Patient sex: F
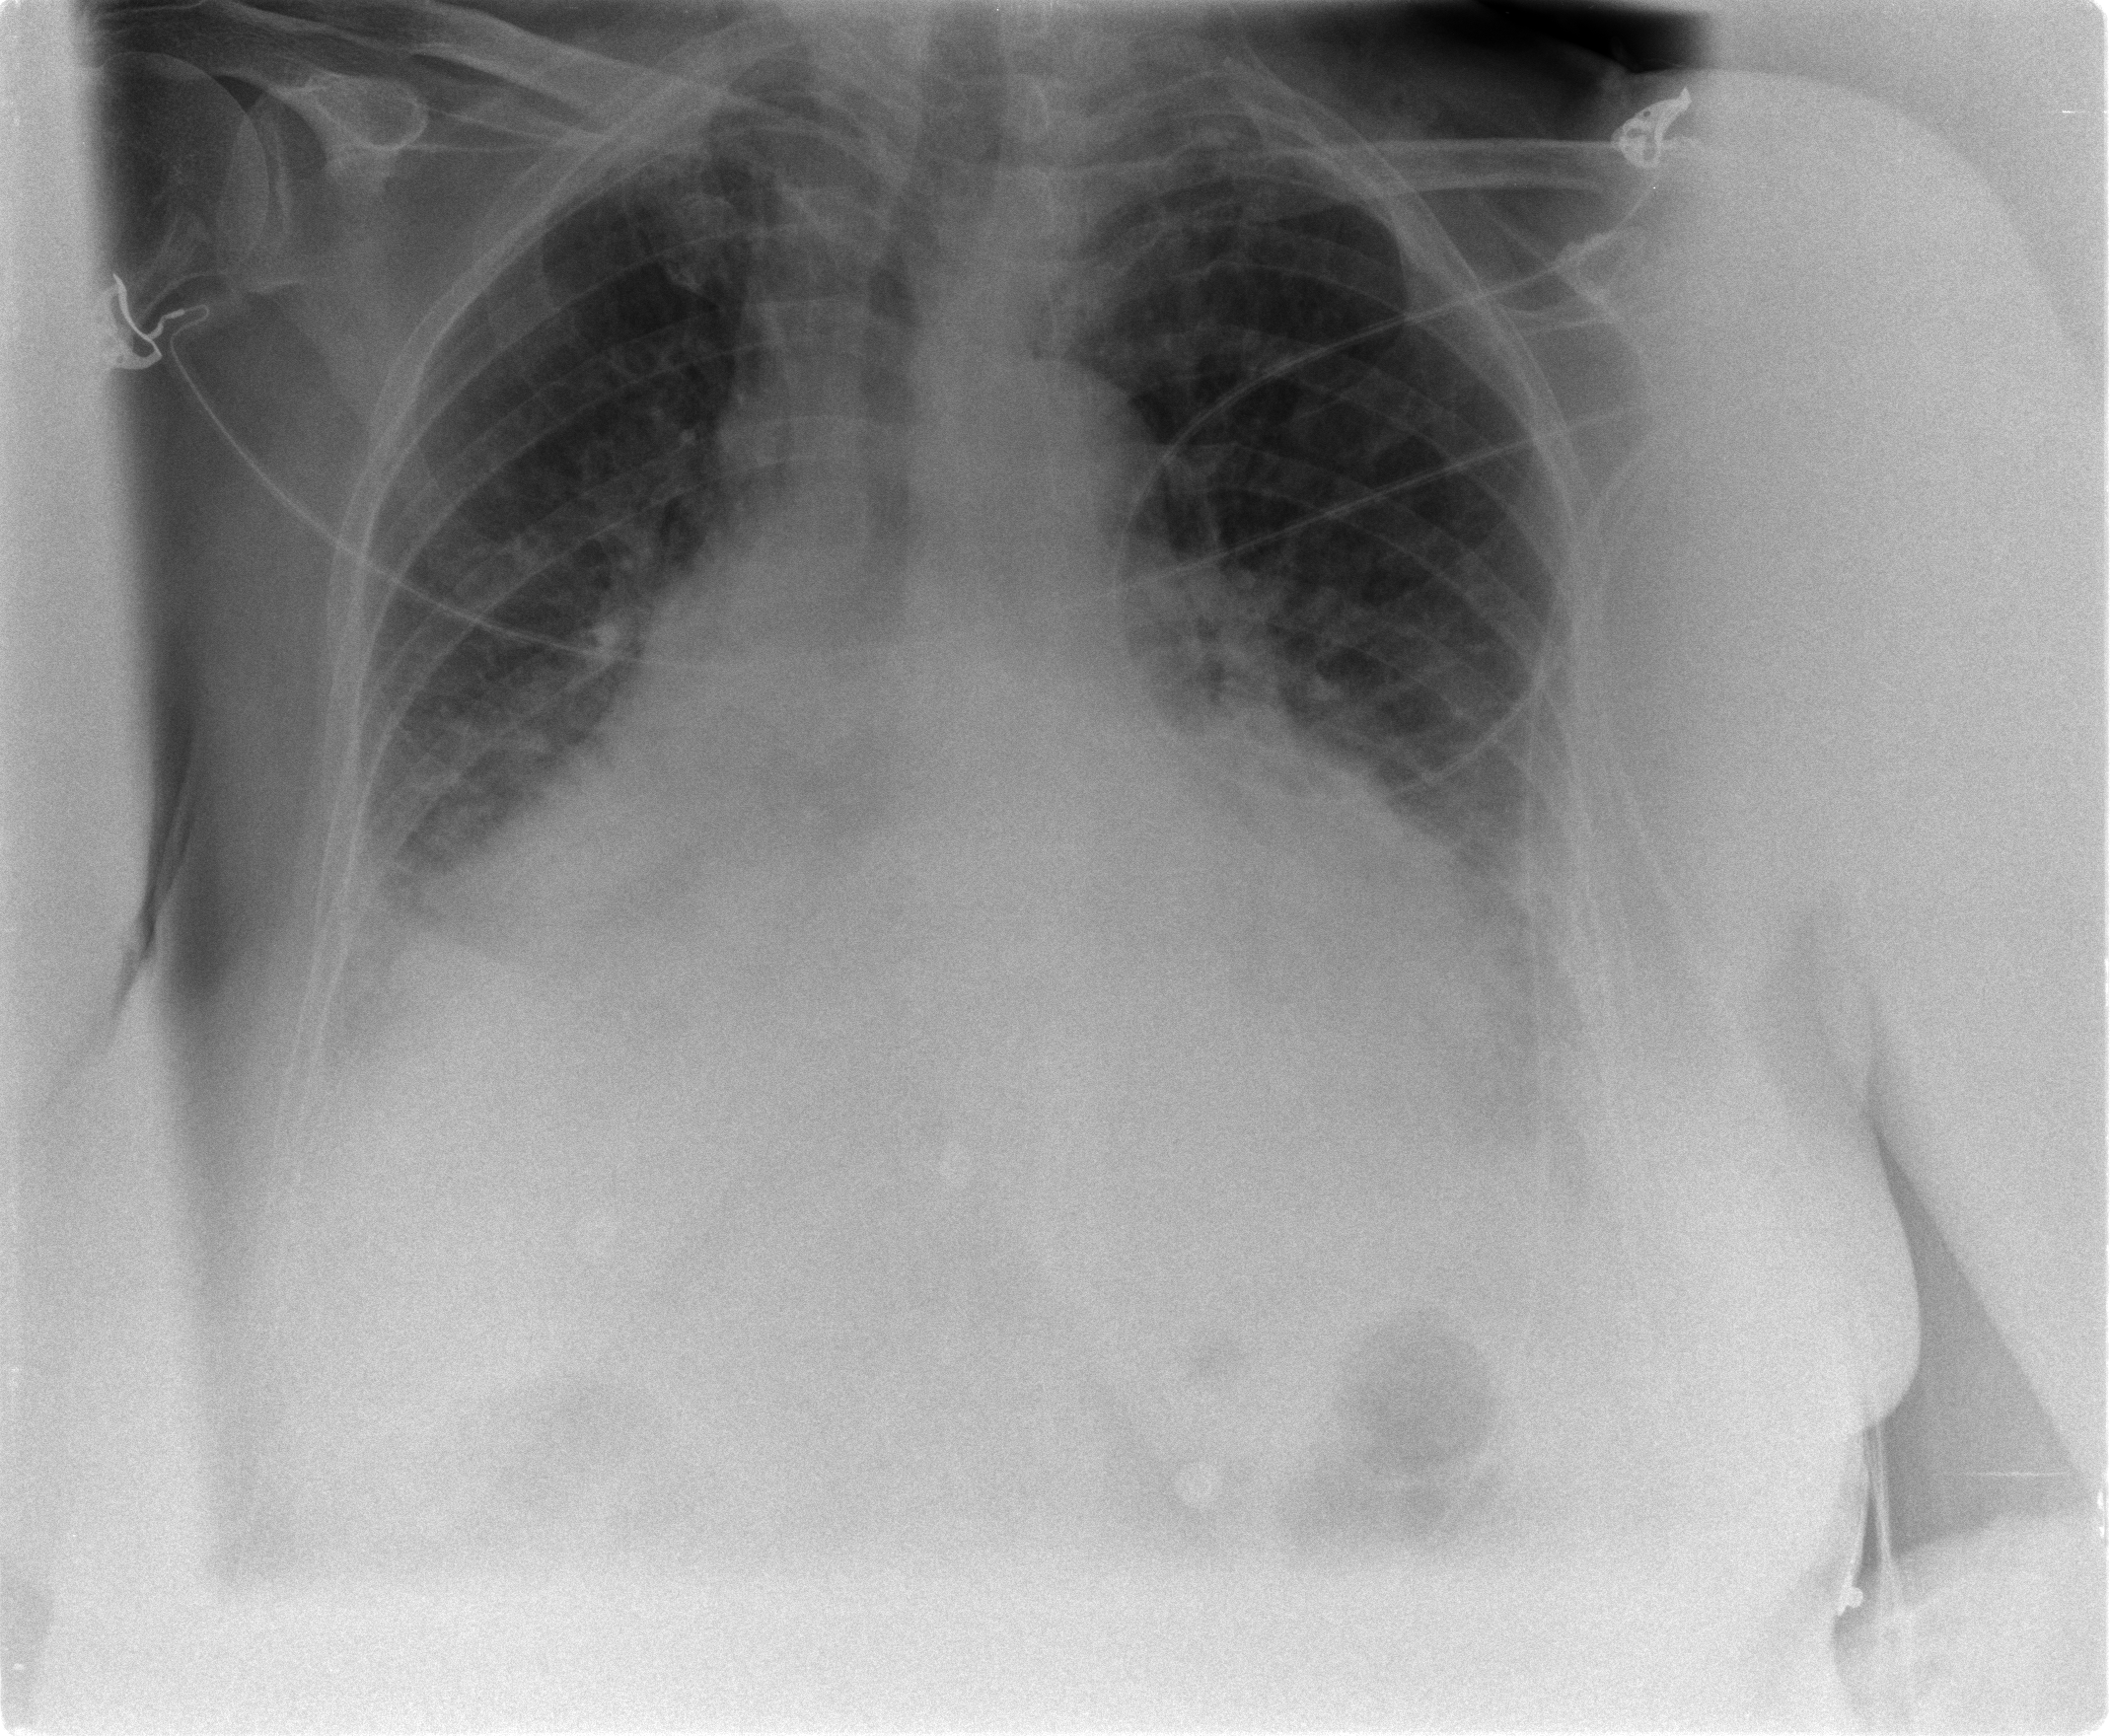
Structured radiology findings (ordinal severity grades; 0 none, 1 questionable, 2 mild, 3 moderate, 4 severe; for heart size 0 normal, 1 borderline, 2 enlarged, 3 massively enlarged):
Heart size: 2
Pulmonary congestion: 2
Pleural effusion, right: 2
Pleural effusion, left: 2
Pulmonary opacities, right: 1
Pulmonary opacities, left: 1
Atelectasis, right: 2
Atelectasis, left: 2